Field crop: tomato
Growth stage: 2
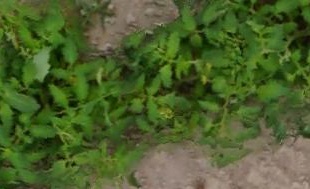
Species: tomato